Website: ulta-beauty
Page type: delivery-shipping
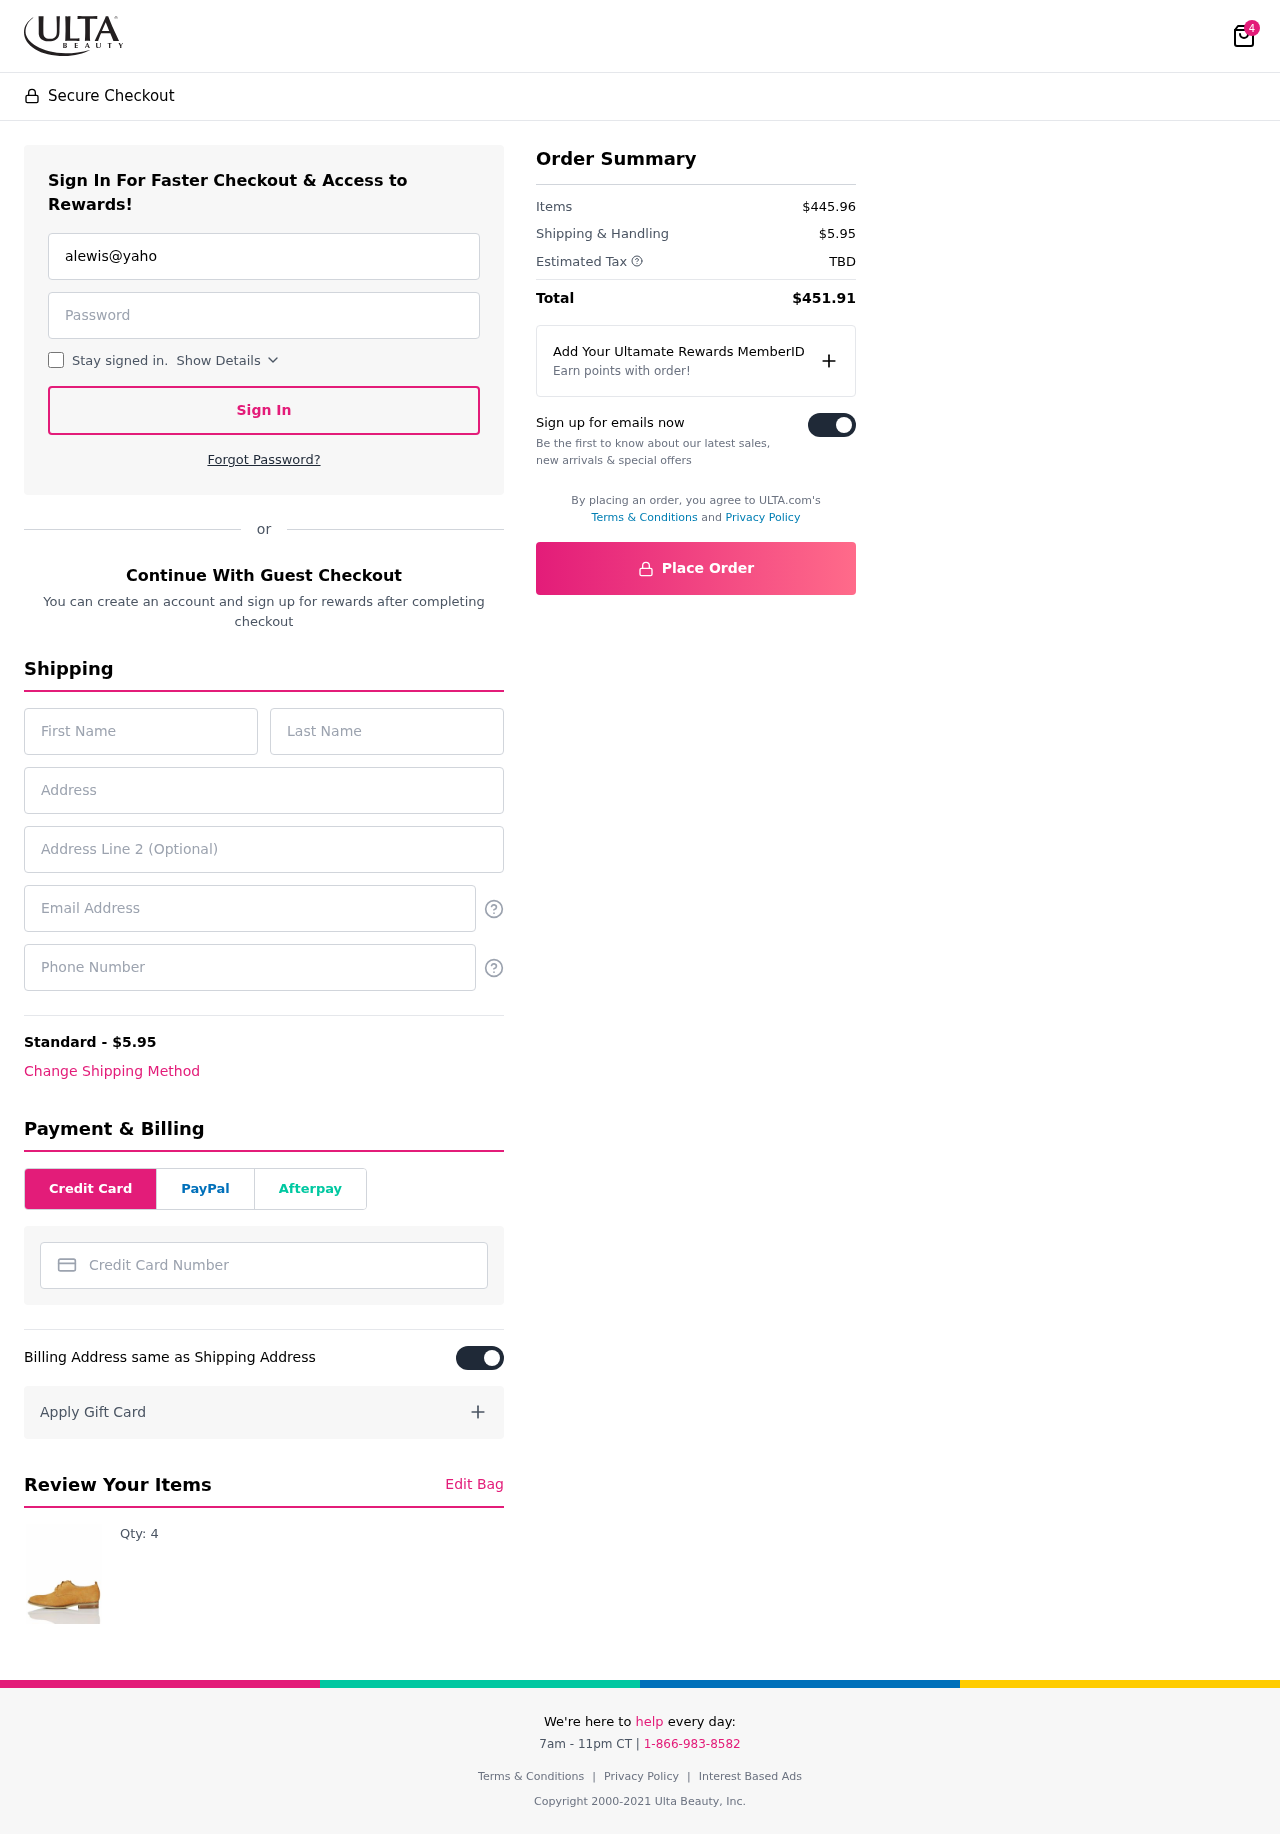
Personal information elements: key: PII_CARD_NUMBER
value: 4390 6367 7167 6666
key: PII_EMAIL
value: alewis@yahoo.com
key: PII_EMAIL2
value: alewis@yahoo.com
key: PII_FIRSTNAME
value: Amber
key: PII_LASTNAME
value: Lewis
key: PII_PHONE
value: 9859144027
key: PII_STREET
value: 1733 Leblanc Forges Suite 633
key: PII_STREET2
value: Apt. 773
Product elements: key: PRODUCT1_QUANTITY
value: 4
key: PRODUCT1
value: Qty: 4
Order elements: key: ORDER_NUM_ITEMS
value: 4
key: ORDER_SHIPPING_COST
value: $5.95
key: ORDER_SUBTOTAL
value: $445.96
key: ORDER_TAX
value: TBD
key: ORDER_TOTAL
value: $451.91